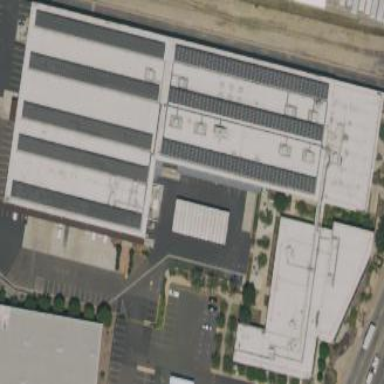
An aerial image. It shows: Industrial building.